Question: Im developing a small file explorer, how do i set button.
i have:
- 'txtAddress.Text'- 'string currAddress'- 'List<string> prevAddress'and i use:
- 'Root();'- 'Open(string Address);'- 'Search(string Address, string keyword);'i need the back button because when i do search in a path, i can't press up button (which go to the parent path) because i need to get back to the path i was searching in, so how do back button works in explorer? and when should i add/remove addresses from it?
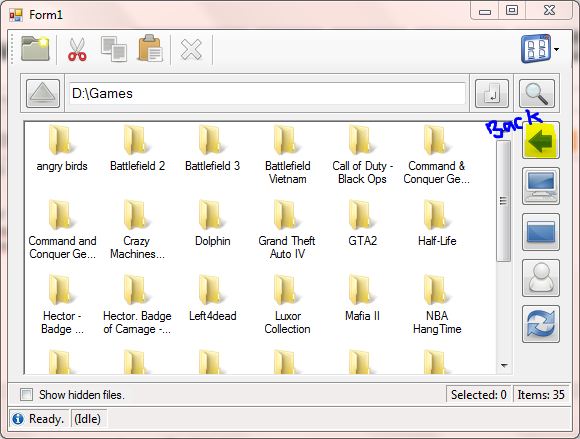
Answer: To implement a back button well I would suggest using a stack of some kind which maintains the locations which the user has been. Each time a navigation is performed, 'push' the old location onto the stack. When the back button is pressed, 'pop' the top item on the stack and navigate to that location. If the stack is empty, make the back button unusable, as there is nowhere to go back to.